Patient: sex F, age 69
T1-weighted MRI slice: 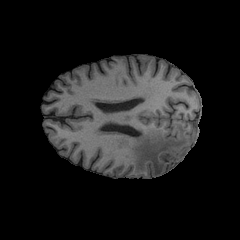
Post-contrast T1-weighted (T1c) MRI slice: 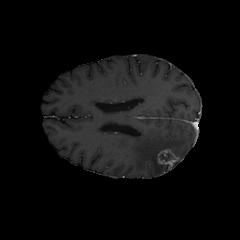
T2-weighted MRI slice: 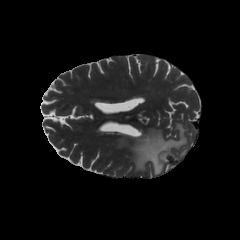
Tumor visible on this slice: yes
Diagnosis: Glioblastoma, IDH-wildtype
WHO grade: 4